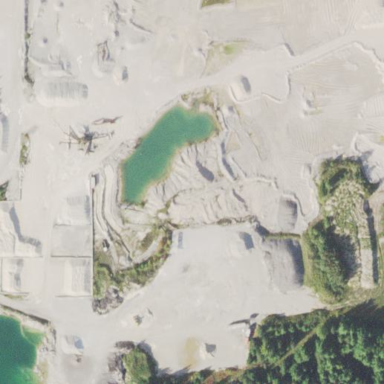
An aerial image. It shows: Quarry area.